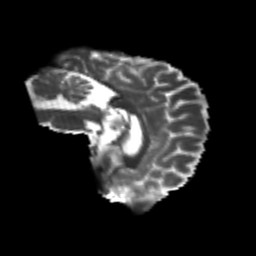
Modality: T2w
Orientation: sagittal
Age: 23
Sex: male
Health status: healthy
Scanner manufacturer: philips
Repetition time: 7.391 s
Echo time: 0.08599 s